Question: Here's my query that returns a count of policies from year to date. I want to know how I can go about doing a case when statement that affects only the status that is equal to 'active'.
'''
select distinct
count(pol3.CT_ID + pol3.CT_NSID) as 'YTD',
pol3.ct_status
from contract pol3
where (pol3.CT_Status = 'Quote' or pol3.ct_status='Active' or pol3.ct_status='Declined')
and Year(pol3.CT_Subscription_Date)>= datediff(year,(DATEADD(yy, DATEDIFF(yy,0,getdate()), 0)), getdate())
group by pol3.ct_status
'''
Here's the current output:

I tried doing
'''
select distinct
count(pol3.CT_ID + pol3.CT_NSID) as 'YTD',
pol3.ct_status
from contract pol3
where (pol3.CT_Status = 'Quote' or pol3.ct_status='Active' or pol3.ct_status='Declined')
and CT_ORIGINAL_QUOTE_ID is not null
and CT_ORIGINAL_QUOTE_NSID is not null
and Year(pol3.CT_Subscription_Date)>= datediff(year,(DATEADD(yy, DATEDIFF(yy,0,getdate()), 0)), getdate())
group by pol3.ct_status
'''
This is obviously wrong because its targeting all three statuses. How do I go about making ct_original_* target only the active status? Any clues or pointers would be highly appreciated.
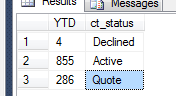
Answer: Use a CASE statement in the SELECT to return a 1 or 0 and then SUM the values returned.
'''
SELECT pol3.ct_status, SUM(CASE
WHEN ct_status IN ('Declined','Quote') THEN 1 // all of these should count as one policy
WHEN ct_status = 'Active' and CT_ORIGINAL_QUOTE_ID is not null and CT_ORIGINAL_QUOTE_NSID is not null THEN 1 // if data in ID and NSID and active count it
ELSE 0 // all others count as nothing
END)
from contract pol3
where (pol3.CT_Status = 'Quote' or pol3.ct_status='Active' or pol3.ct_status='Declined')
and Year(pol3.CT_Subscription_Date)>= datediff(year,(DATEADD(yy, DATEDIFF(yy,0,getdate()), 0)), getdate())
group by pol3.ct_status
'''